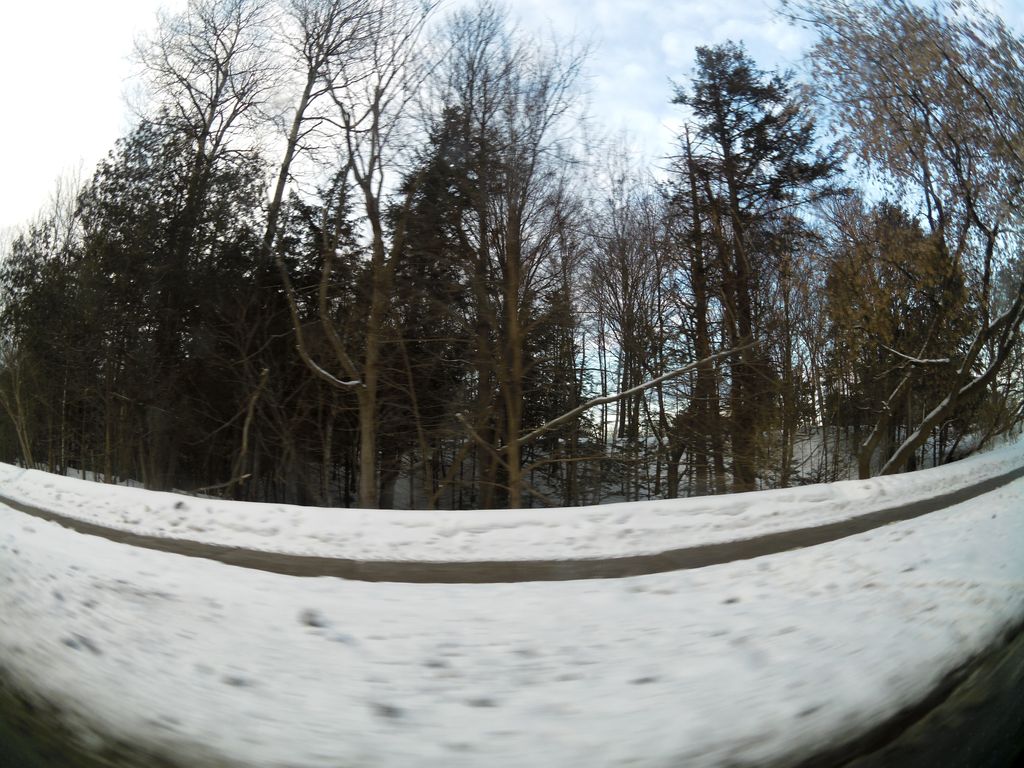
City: ottawa-gatineau